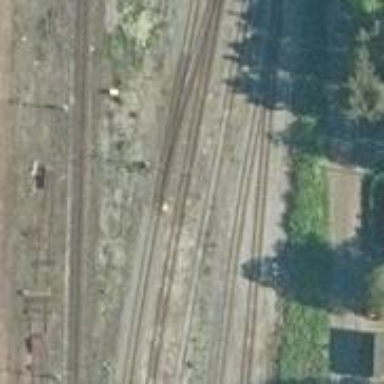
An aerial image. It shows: Railway track with continuous electrified contact line.